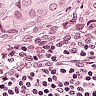
Metastatic tissue present: yes